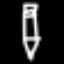
Label: pencil